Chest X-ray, AP view. Patient: 43 years old, sex F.
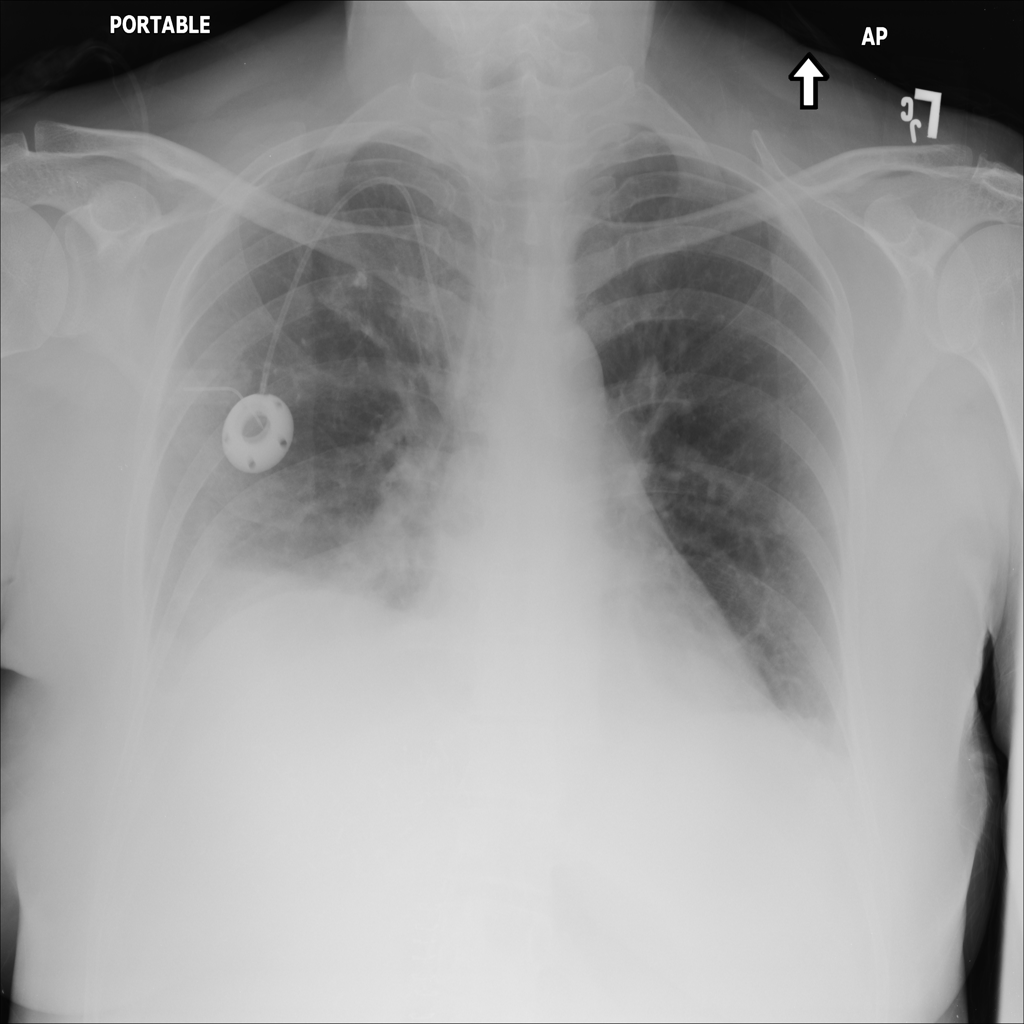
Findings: Atelectasis, Consolidation, Effusion, Infiltration